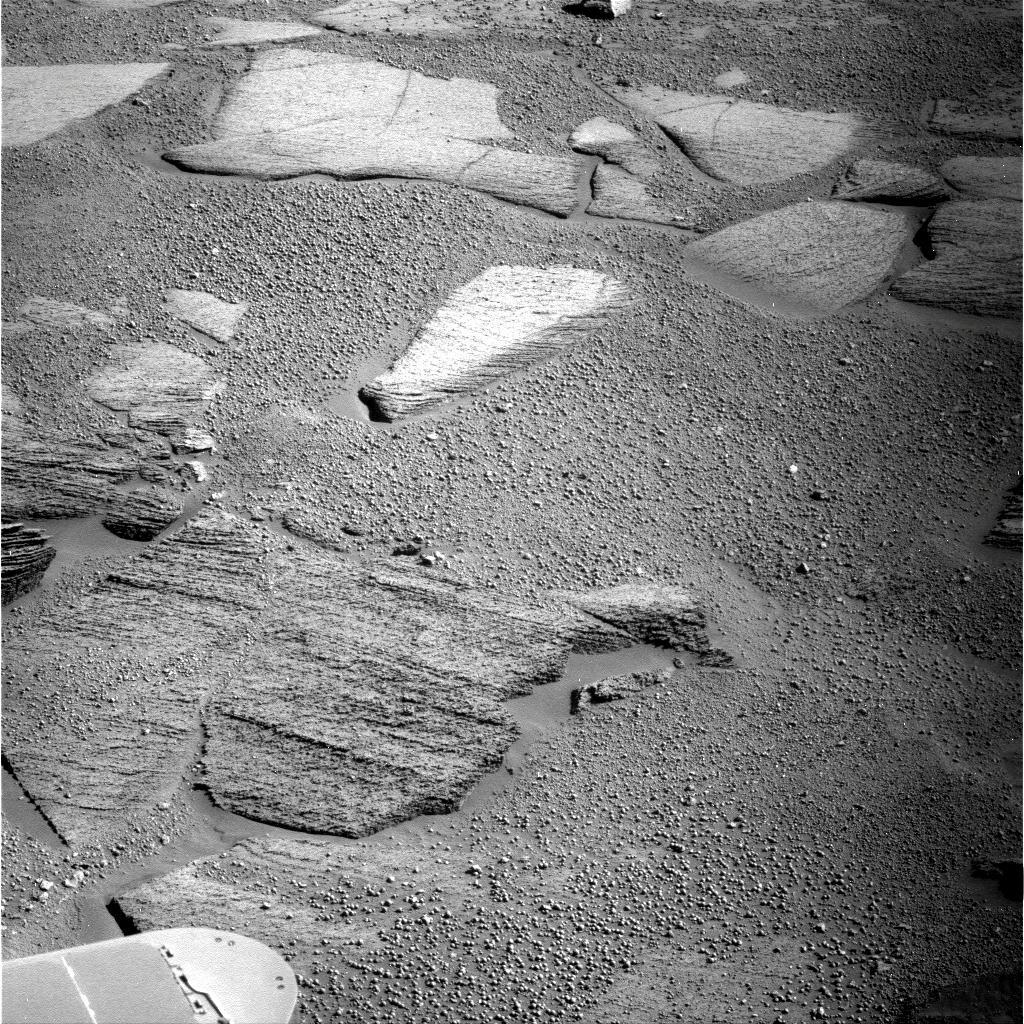
Terrain classes present: Background, Bedrock, Gravel / Sand / Soil, Rock, Shadow